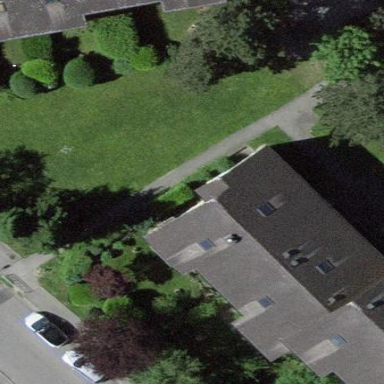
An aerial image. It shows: Residential building with gabled roof.